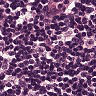
Metastatic tissue present: no